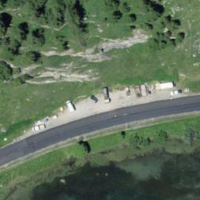
EUNIS habitat code: 14
Species observed at this site:
Tachybaptus ruficollis
Fulica atra
Anas platyrhynchos